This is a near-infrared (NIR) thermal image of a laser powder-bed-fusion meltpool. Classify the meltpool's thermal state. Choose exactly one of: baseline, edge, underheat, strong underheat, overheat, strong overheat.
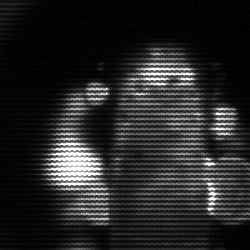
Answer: strong underheat